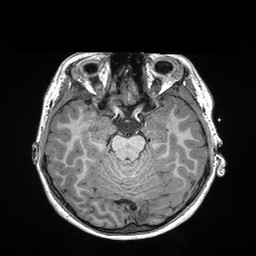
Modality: T1w
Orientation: coronal
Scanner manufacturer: siemens
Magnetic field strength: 3 T
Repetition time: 2.3 s
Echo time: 0.00298 s